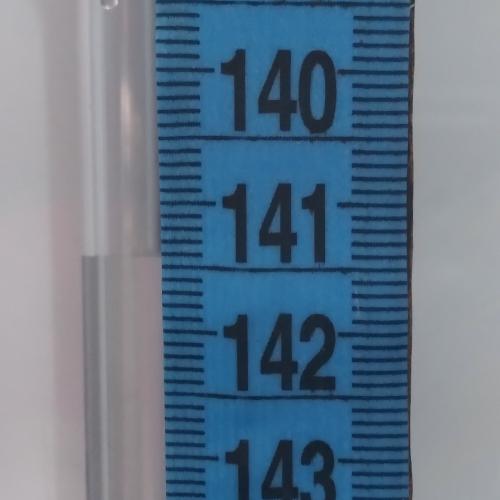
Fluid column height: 141.4 cm